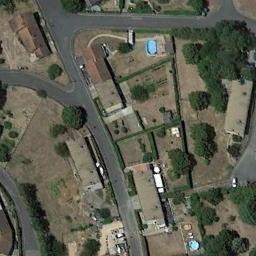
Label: medium_residential